Interaction volume radius: 5 \u00c5
Interaction volume height: 10 \u00c5
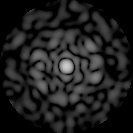
Disorder parameter: 0.7962